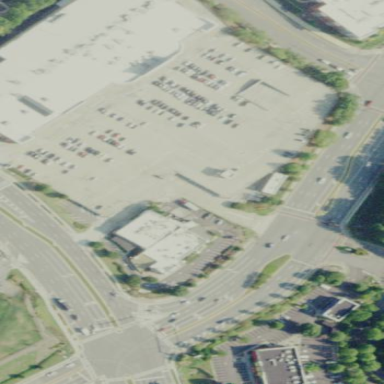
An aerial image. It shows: Retail area.